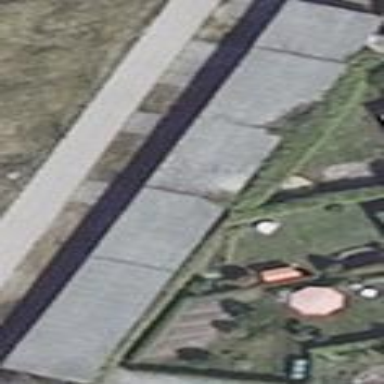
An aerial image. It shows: Group of garages.